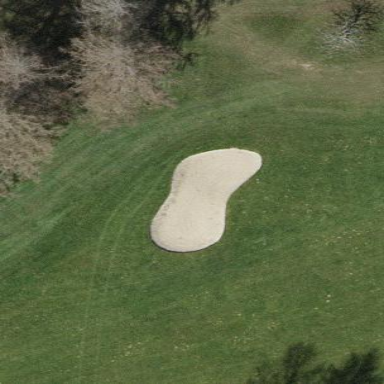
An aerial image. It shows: Golf bunker filled with natural sand.